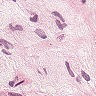
Metastatic tissue present: no